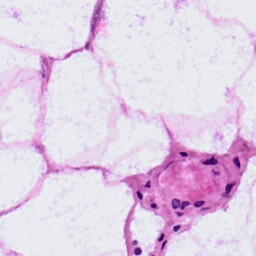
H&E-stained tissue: LymphNode